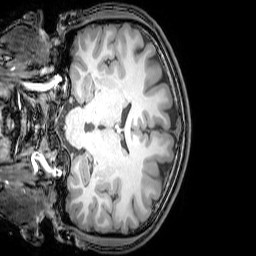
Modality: T1w
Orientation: coronal
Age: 23
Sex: male
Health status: healthy
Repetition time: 0.081 s
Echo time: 0.037 s